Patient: sex M, age 77
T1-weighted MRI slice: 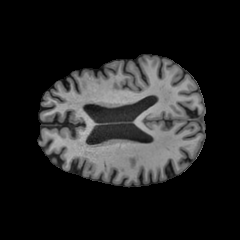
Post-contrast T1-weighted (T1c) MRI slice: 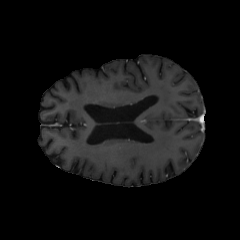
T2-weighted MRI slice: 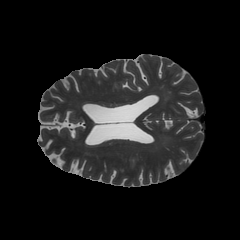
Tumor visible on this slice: no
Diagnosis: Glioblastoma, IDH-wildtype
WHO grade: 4